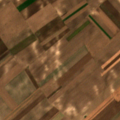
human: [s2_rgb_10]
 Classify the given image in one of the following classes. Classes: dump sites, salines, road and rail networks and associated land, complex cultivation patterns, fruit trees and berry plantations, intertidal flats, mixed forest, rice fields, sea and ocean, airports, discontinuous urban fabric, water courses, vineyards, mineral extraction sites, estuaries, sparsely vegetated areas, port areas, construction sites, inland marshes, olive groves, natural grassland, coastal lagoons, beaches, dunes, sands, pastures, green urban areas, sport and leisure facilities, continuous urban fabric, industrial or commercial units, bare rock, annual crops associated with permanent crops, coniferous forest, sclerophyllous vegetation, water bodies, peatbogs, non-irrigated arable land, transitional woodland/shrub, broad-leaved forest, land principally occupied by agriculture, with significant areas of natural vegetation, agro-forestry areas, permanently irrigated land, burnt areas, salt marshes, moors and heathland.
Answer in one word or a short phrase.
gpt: non-irrigated arable land